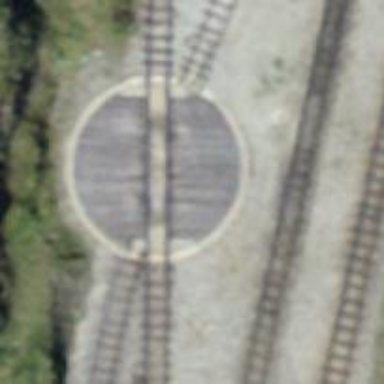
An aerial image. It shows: Narrow gauge railway in service yard.